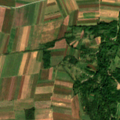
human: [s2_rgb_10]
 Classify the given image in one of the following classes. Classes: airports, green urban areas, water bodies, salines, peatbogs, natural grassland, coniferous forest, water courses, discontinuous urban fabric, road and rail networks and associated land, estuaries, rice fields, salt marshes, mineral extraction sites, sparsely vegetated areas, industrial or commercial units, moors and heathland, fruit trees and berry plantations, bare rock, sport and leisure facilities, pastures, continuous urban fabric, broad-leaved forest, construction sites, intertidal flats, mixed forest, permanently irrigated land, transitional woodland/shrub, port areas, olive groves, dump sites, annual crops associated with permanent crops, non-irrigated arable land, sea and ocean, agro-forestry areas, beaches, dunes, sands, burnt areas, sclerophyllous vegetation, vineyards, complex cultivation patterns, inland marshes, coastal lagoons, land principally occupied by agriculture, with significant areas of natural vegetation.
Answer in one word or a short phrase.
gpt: non-irrigated arable land, land principally occupied by agriculture, with significant areas of natural vegetation, transitional woodland/shrub